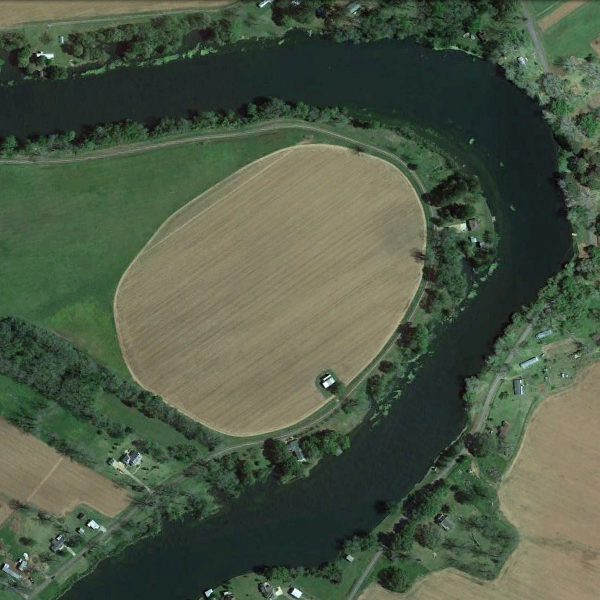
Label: River